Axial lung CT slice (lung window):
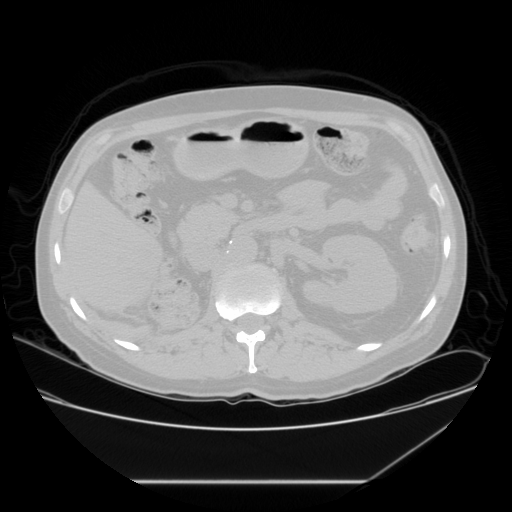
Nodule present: no